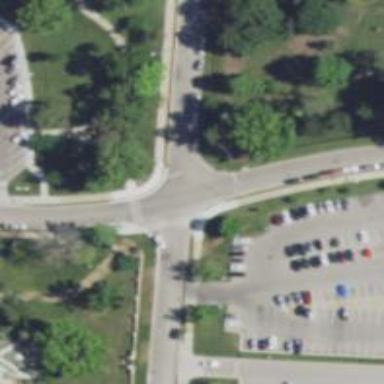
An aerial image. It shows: Pedestrian crossing with zebra markings on footway.